Question: I'm trying to plot two non-intersecting touching circles, but I think I'm missing something quite basic...
'''
jpeg(file="test.jpg")
diam <- sqrt (2)
plot (c(-1,1), c(1,-1), xlim=c(-5,5), ylim=c(-5,5))
symbols (c(-1,1), c(1,-1), circles=c(diam,diam), add=TRUE, inches=FALSE)
dev.off()
'''
Can anyone explain to me why these circles overlap?

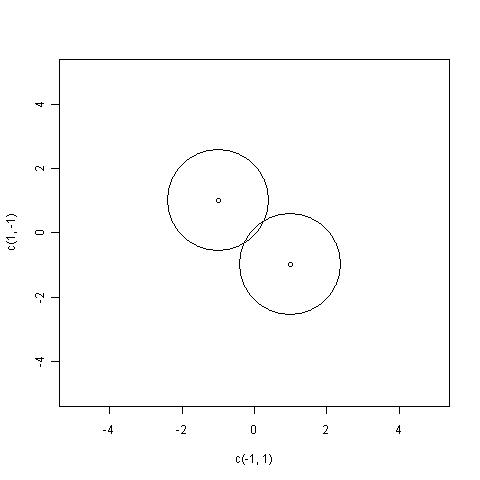
Answer: Set the aspect ratio via 'asp':
'''
diam <- sqrt (2)
plot (c(-1,1), c(1,-1), xlim=c(-3,3), ylim=c(-3,3), asp=1)
symbols (c(-1,1), c(1,-1), circles=c(diam,diam), add=TRUE, inches=FALSE)
'''
---
Updated to add <URL> excellent insights from the comments and chat. My answer may be correct, but Gavin provides the very helpful reasons 'asp=1' works and why it isn't the default behavior. Many thanks to him.
The default plotting device settings attempt to display the data without assuming anything about the scale of the relationship between the variables. To directly quote Gavin:
> The reason 'asp = 1' is not the
default is that 'asp = 1' doesn't make
sense for data that do not share a
common unit of measurement, such as
height vs weight. Why should a change
of 1m in height be represented as a
change of 1kg in weight?
and
> As a result, distance along the x axis
bears no relationship to those on the
y axis. As such, what is plotted is a
transformation of real circles - they
really are circles, just translated
because the coordinate system you are
plotting them into isn't appropriate.
A way to illustrate Gavin's points would be to plot the circles on the default device (not the jpeg device), then re-size the device. You can make the circles look all sorts of weird.